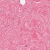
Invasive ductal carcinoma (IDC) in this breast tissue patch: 0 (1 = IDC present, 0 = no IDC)